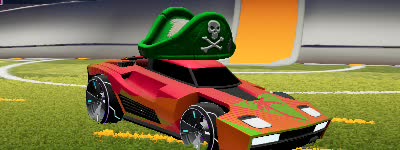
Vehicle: breakout